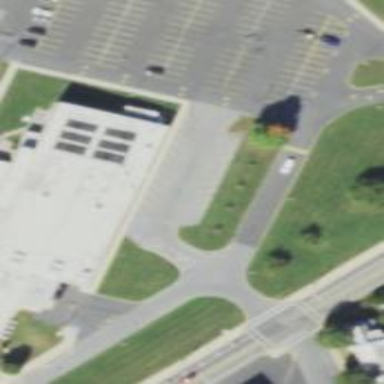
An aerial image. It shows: Parking space is available.